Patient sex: M
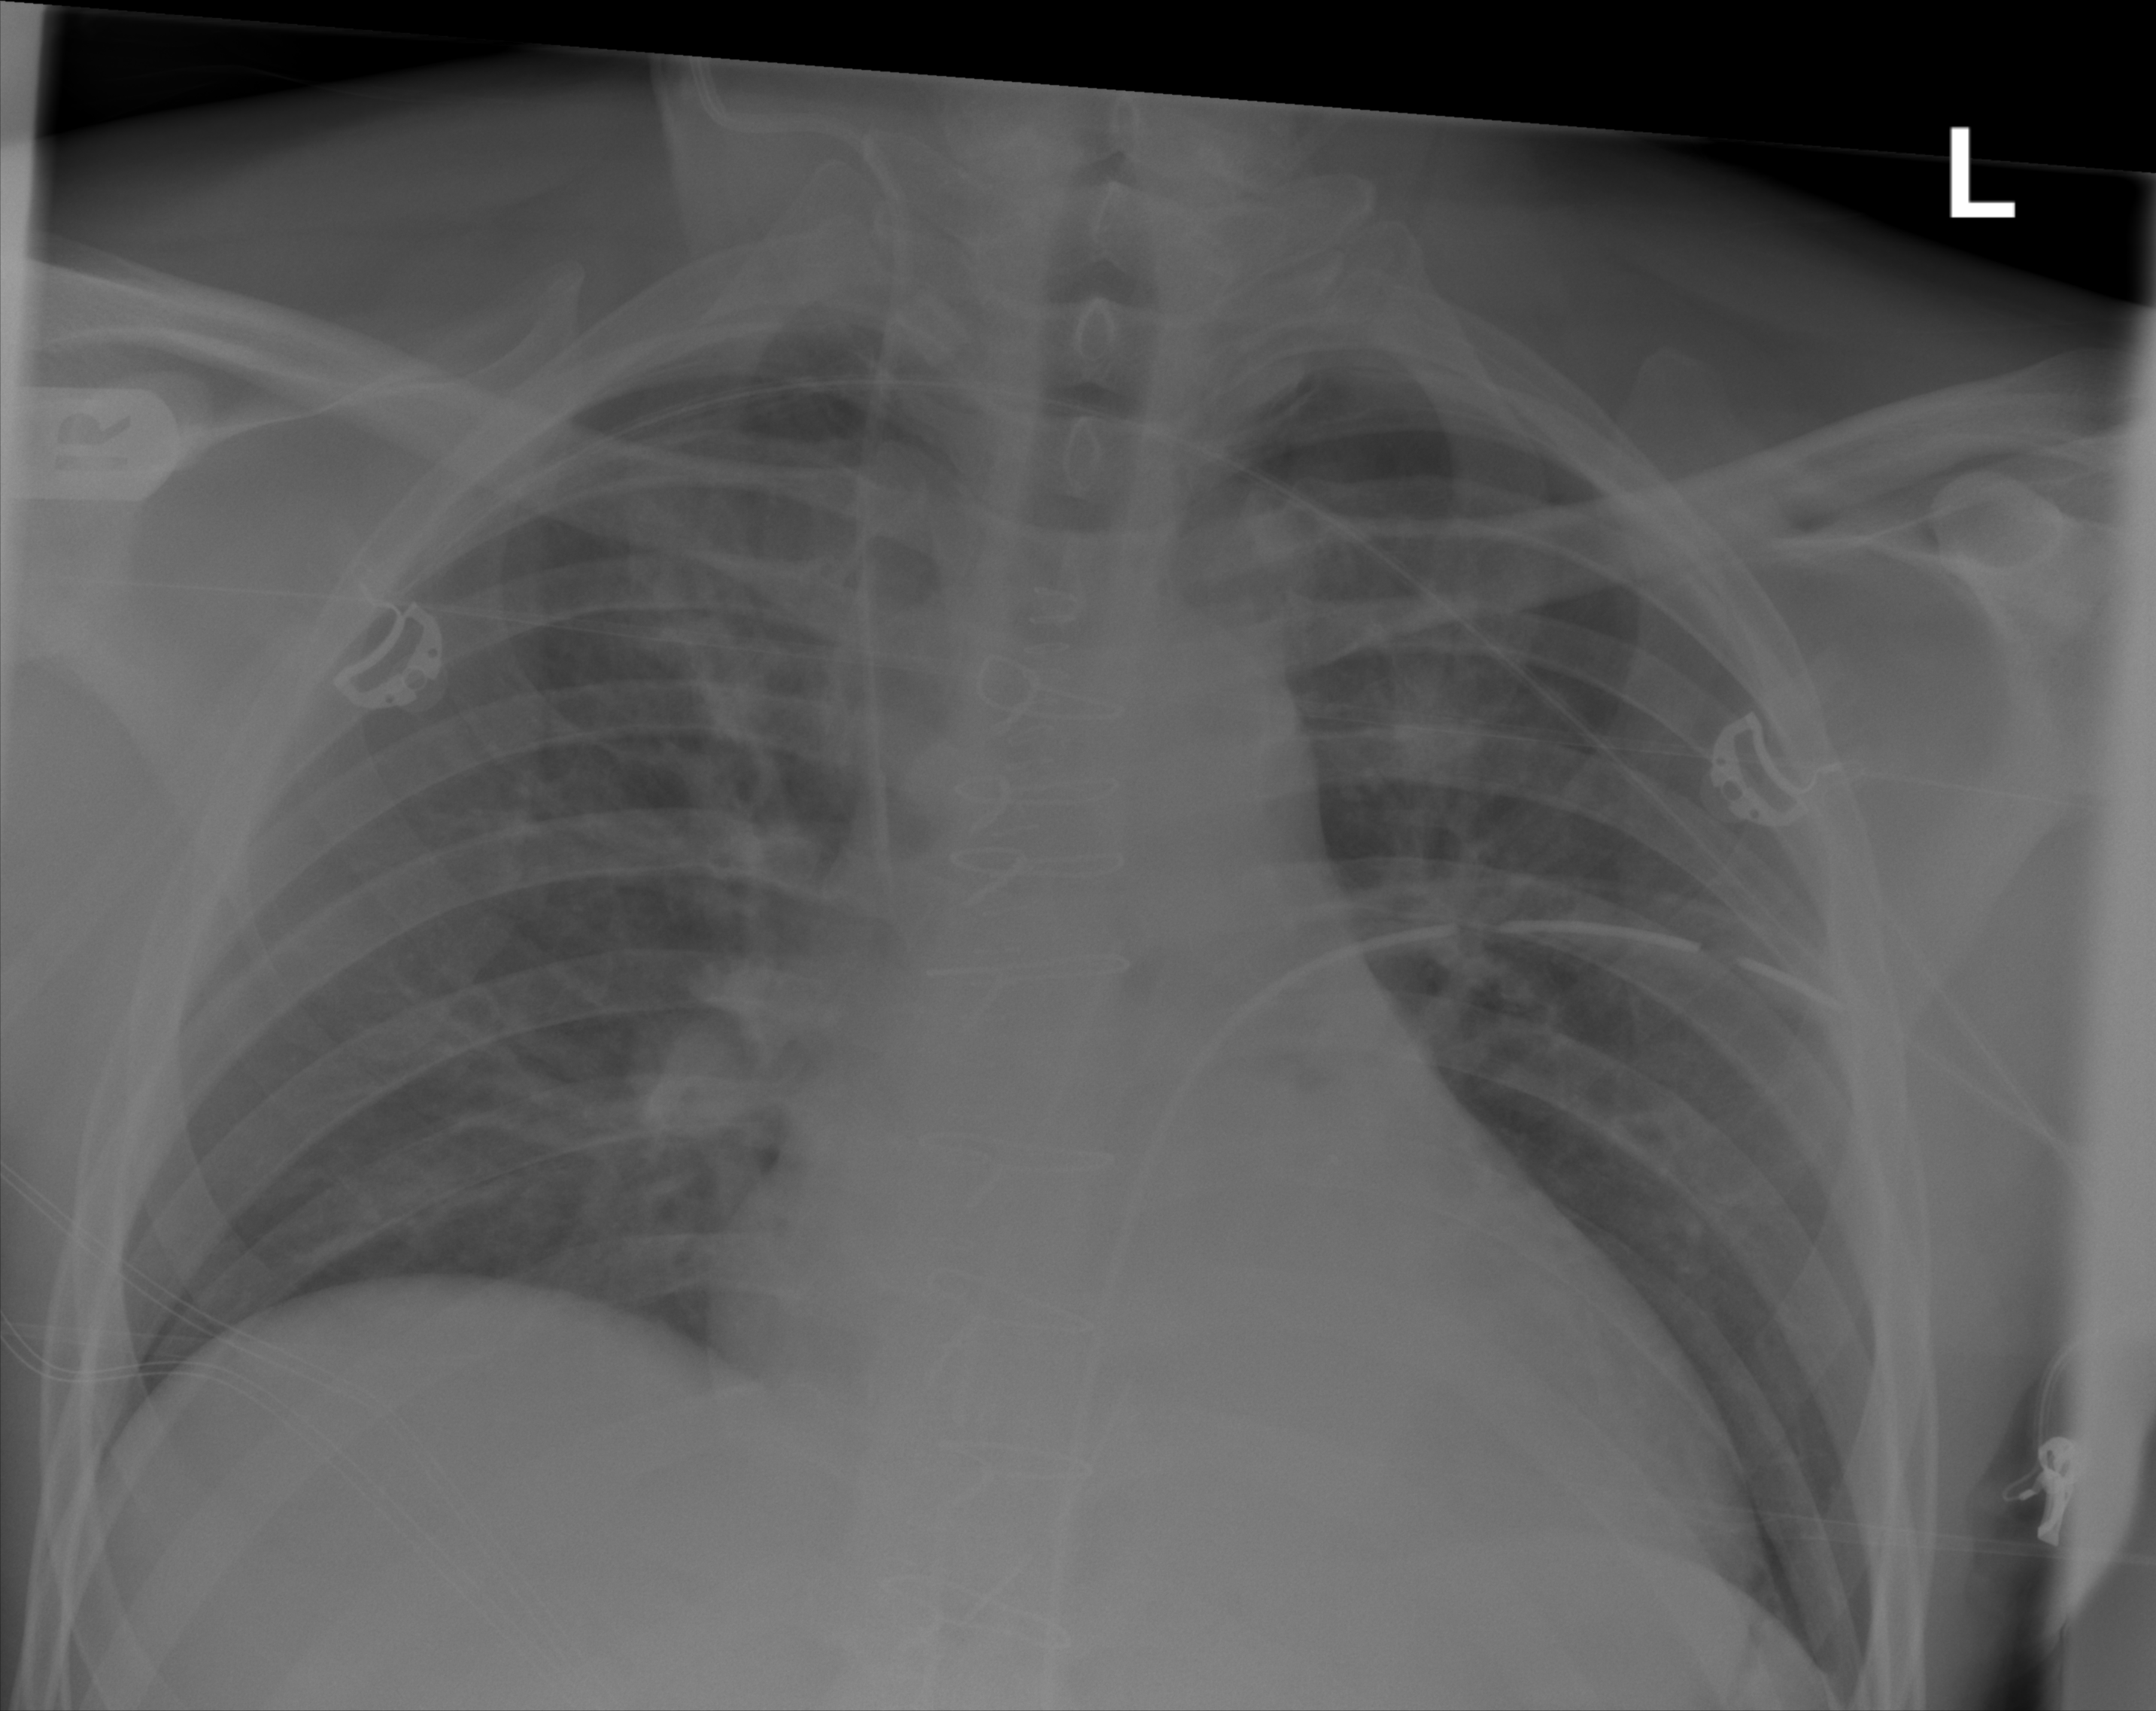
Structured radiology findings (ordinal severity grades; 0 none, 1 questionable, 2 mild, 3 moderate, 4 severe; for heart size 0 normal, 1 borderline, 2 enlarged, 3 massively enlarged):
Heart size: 2
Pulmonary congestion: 1
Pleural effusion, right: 0
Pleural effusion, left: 0
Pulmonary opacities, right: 0
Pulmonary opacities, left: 0
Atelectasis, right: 0
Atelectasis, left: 2